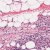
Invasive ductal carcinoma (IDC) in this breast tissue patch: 0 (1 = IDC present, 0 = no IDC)